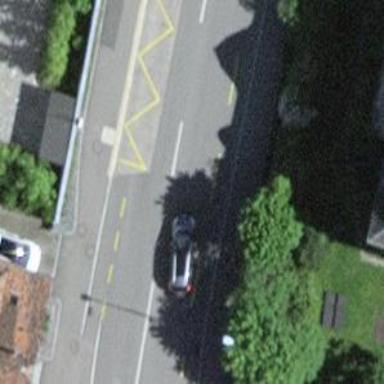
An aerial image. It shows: Bus stop with designated public transport stop position.